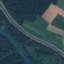
Land use / land cover class: Highway